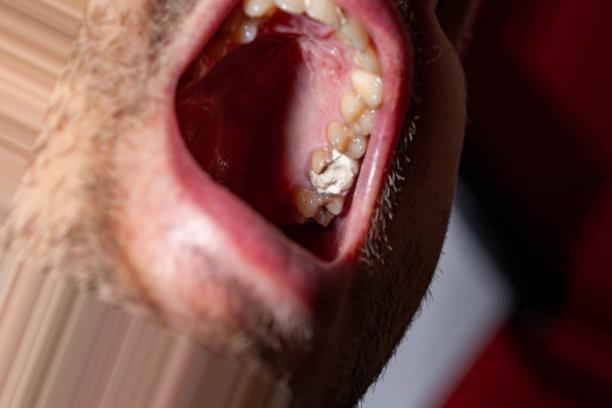
Condition: Caries